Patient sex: M
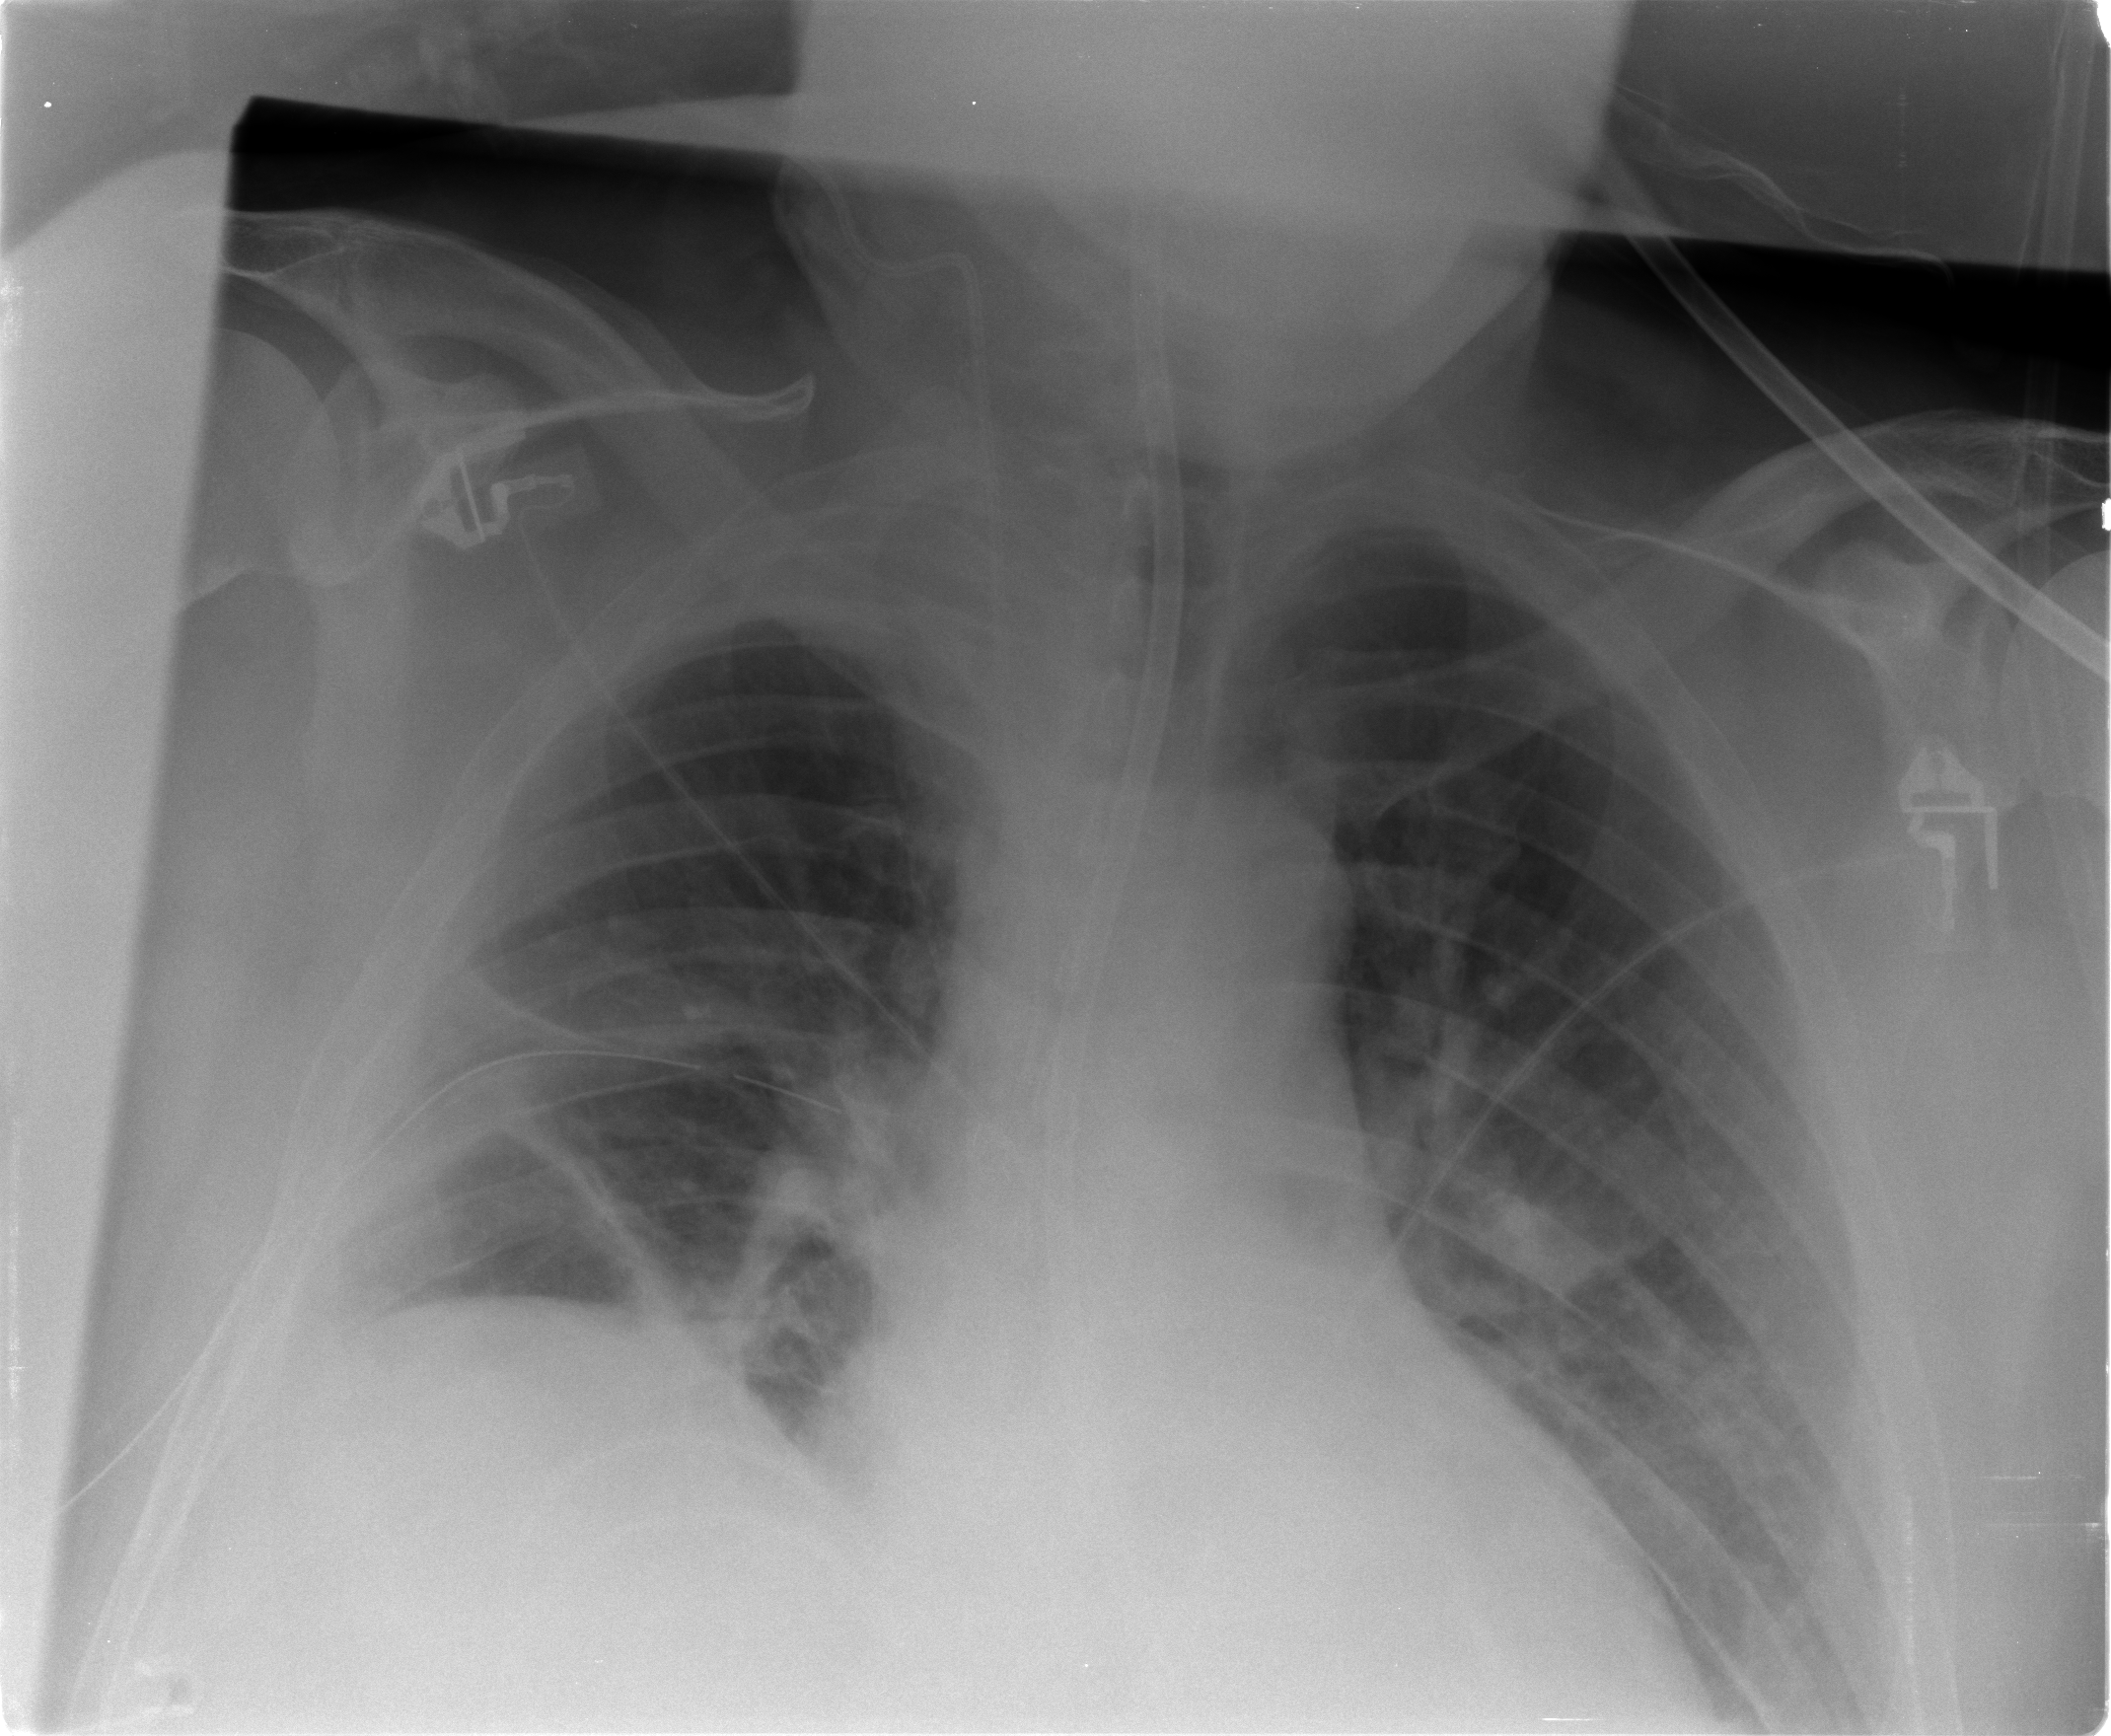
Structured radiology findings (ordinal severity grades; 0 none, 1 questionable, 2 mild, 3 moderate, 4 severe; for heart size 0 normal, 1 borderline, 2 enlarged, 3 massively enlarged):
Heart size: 0
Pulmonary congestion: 2
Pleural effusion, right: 2
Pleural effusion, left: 0
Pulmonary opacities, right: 2
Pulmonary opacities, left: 0
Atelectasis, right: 3
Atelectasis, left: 0